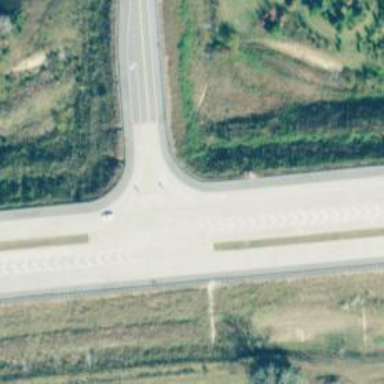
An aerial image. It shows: Embankment on primary link highway with asphalt surface.